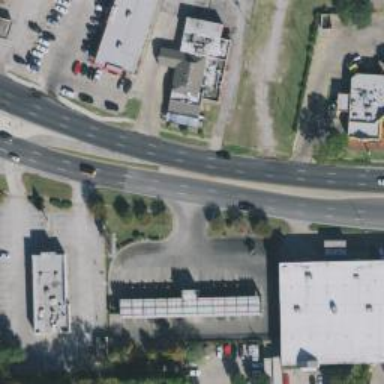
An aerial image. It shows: Primary highway with separate sidewalk.